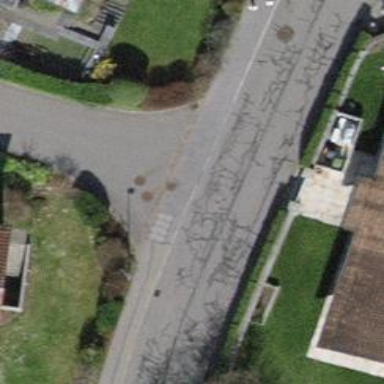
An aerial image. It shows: Unmarked crossing on the road.